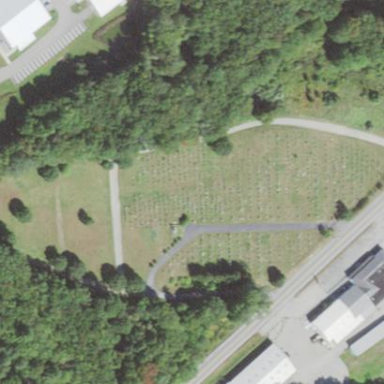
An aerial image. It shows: Private cemetery known as grave yard.